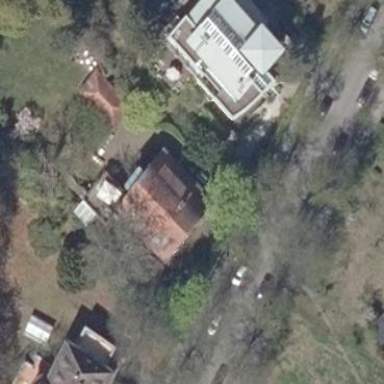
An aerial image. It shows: Historic building housing apartments.